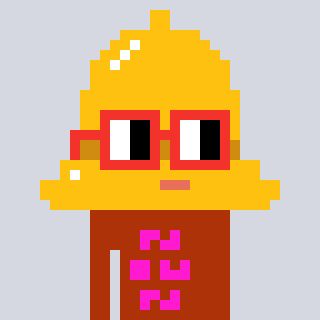
a pixel art character with square red glasses, a bell-shaped head and a hotbrown-colored body on a cool background